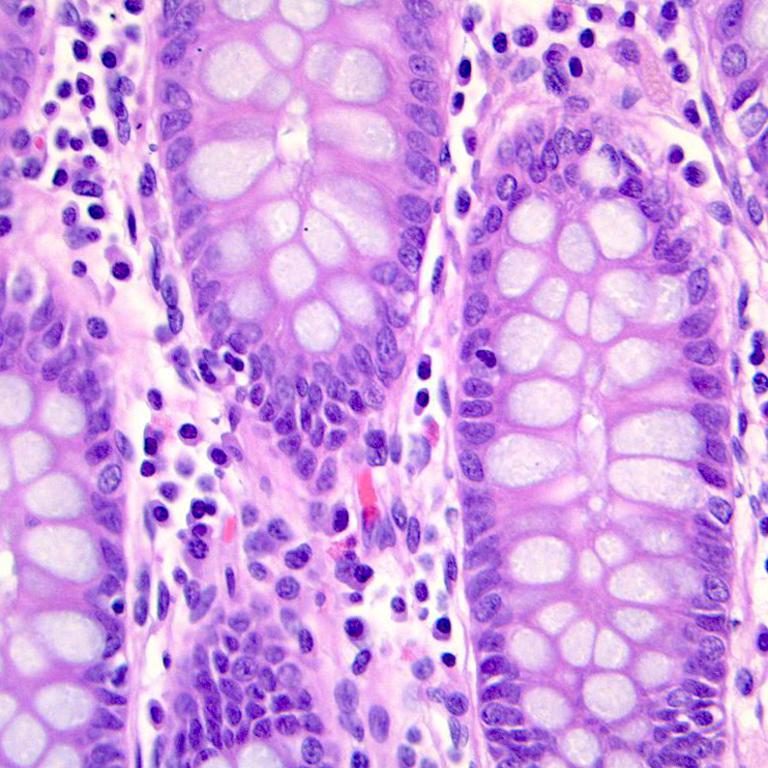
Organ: colon
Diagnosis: benign